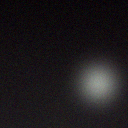
Screen state: off